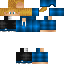
A male human skin with medium skin, wearing blonde long hair dressed in a blue hoodie and black pants, featuring a closed mouth.